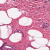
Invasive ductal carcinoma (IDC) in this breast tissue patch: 0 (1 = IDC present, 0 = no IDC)